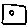
Label: square